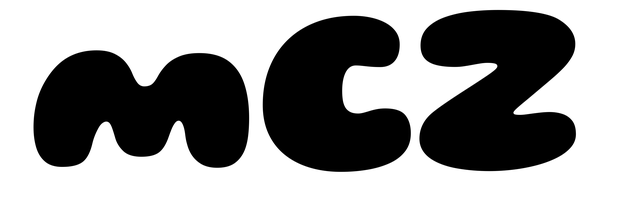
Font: Gluten_Black